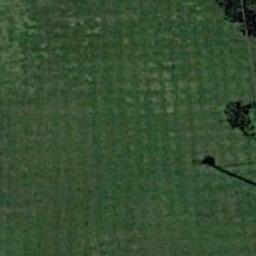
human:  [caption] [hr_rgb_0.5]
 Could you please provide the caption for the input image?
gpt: The meadow is dense but uneven .

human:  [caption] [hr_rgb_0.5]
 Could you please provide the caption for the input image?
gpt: This meadow has evenly distributed dense grasses .

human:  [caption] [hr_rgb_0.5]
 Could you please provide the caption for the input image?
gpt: The meadow is consist of green farmland .

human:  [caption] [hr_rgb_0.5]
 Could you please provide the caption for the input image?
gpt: There is a straight road and a winding path by the grass .

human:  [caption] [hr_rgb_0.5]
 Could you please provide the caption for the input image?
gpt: A dense meadow with many green grass .